Question: I am trying to add some chemical structure images to some plots I have created. I am using the ACToR database to access the chemical structures. For example:

(<URL>
The nice thing about this site is you can change the size and the chemical within the url, so I can automate grabbing the images. My hope was to store an object containing CAS numbers, then iterate through the CAS numbers to make the plots.
For example:
'''
library(png)
casnums <- ("80-05-7","77-40-7","1478-61-1")
image.list <- list()
for(cas in casnums){
image.list[[cas]] <- readPNG(paste0("http://actor.epa.gov/actor/image?format=png%3Aw1000%2Ch1000&casrn=",cas))
}
'''
I have tried using 'readPNG' from the 'png' package, and tried to use the 'rgdal' package as well. Unfortunately, as far as I can tell, ACToR will only generate the images in a png or jpeg format - so I cannot use the 'grImport' package for reading vector images.
I am really hoping to find a solution where I do not have to manually download each image - there are a lot of them. I would be open to a solution where R goes and dowloads the images to a folder, then I could use something like the 'png' package, or the 'rgdal' package to load the image and plot them.
In response to @ialm: Here is what I tried after your first comment:
'''
> download.file(url="http://actor.epa.gov/actor/image?format=png%3Aw250%2Ch250&casrn=80-05-7",destfile="test.png")
trying URL 'http://actor.epa.gov/actor/image?format=png%3Aw250%2Ch250&casrn=80-05-7'
Content type 'image/png' length 200 bytes
opened URL
downloaded 6691 bytes
Warning message:
In download.file(url = "http://actor.epa.gov/actor/image?format=png%3Aw250%2Ch250&casrn=80-05-7", :
downloaded length 6691 != reported length 200
'''
When I go to open the image it is only 7 KB and I get the follow message in the image viewer: "Windows Photo Viewer can't open this picture because the file appears to be damaged, corrupted, or is too large."
I should note that I am (against my will) using Windows 7. I also tried using both RStudio, and R. RStudio gave me the warning message, and R did not - but R created what appears to be the same file (7KB) and still does not open.
In response to @Greg Snow: Just to add some context, I ran the following from a fresh R Console in RStudio. I used 64 bit Rv3.0.1 and 64-bit RStudio v0.97.551.
'''
> library(png)
> search()
[1] ".GlobalEnv" "package:png" "tools:rstudio" "package:stats" "package:graphics" "package:grDevices"
[7] "package:utils" "package:datasets" "package:methods" "Autoloads" "package:base"
> con <- url("http://actor.epa.gov/actor/image?format=png%3Aw1000%2Ch1000&casrn=1478-61-1",open='rb')
> rawpng <- readBin(con, what='raw', n=1e6)
> close(con)
> png1 <- readPNG(rawpng)
Error in readPNG(rawpng) : libpng error: bad adaptive filter value
> ls()
[1] "con" "rawpng"
'''
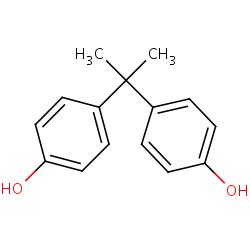
Answer: Here is an approach that worked for me for a single image (it could be wrapped in a function to be used in the loop):
'''
con <- url("http://actor.epa.gov/actor/image?format=png%3Aw1000%2Ch1000&casrn=1478-61-1",
open='rb')
rawpng <- readBin(con, what='raw', n=50000)
close(con)
png1 <- readPNG(rawpng)
'''
I tested it using:
'''
plot(1:10, type='n')
rasterImage( as.raster(png1), 3,3,8,8 )
'''
It took some guesswork to get the 50000 and that may be different for other files (actually I should have used 48849, but then it really would be likely to change between files).